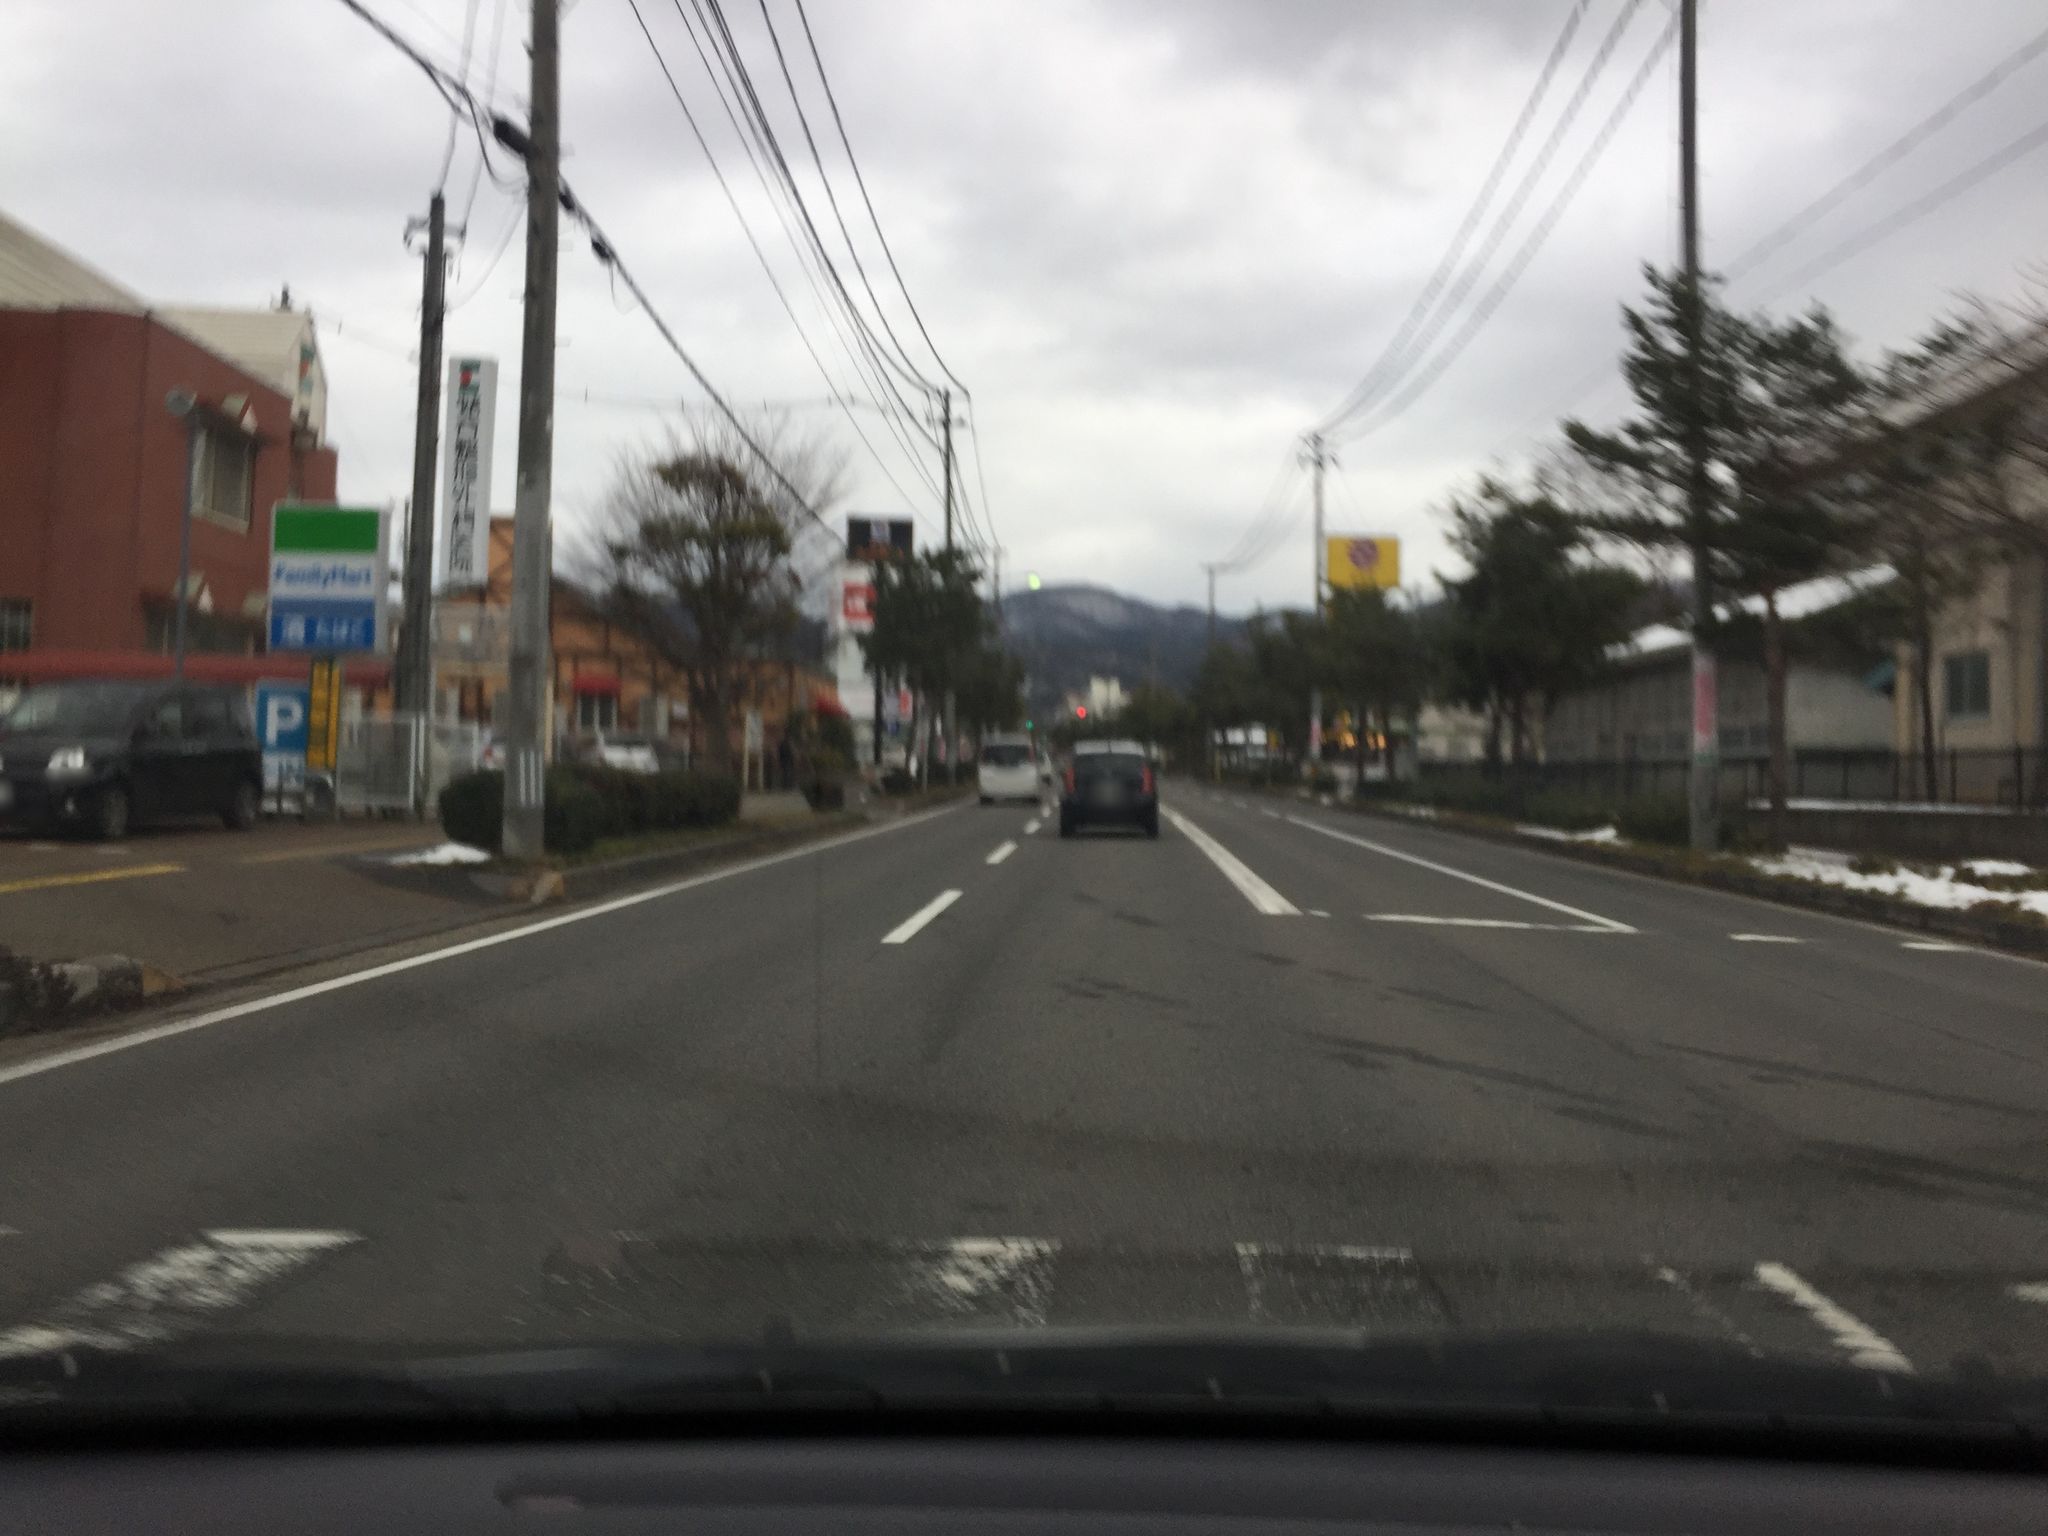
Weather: cloudy
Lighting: day
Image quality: good
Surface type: driving surface
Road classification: tertiary
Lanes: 4.0
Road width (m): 4.2
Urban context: urban centre
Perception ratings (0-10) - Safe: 6.13, Lively: 5.34, Beautiful: 2.58, Boring: 2.59, Depressing: 1.46, Wealthy: 1.38